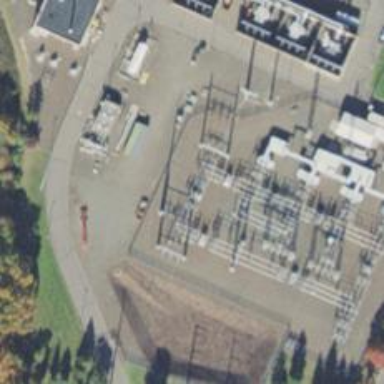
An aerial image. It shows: Switch for power supply.